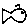
Label: fish